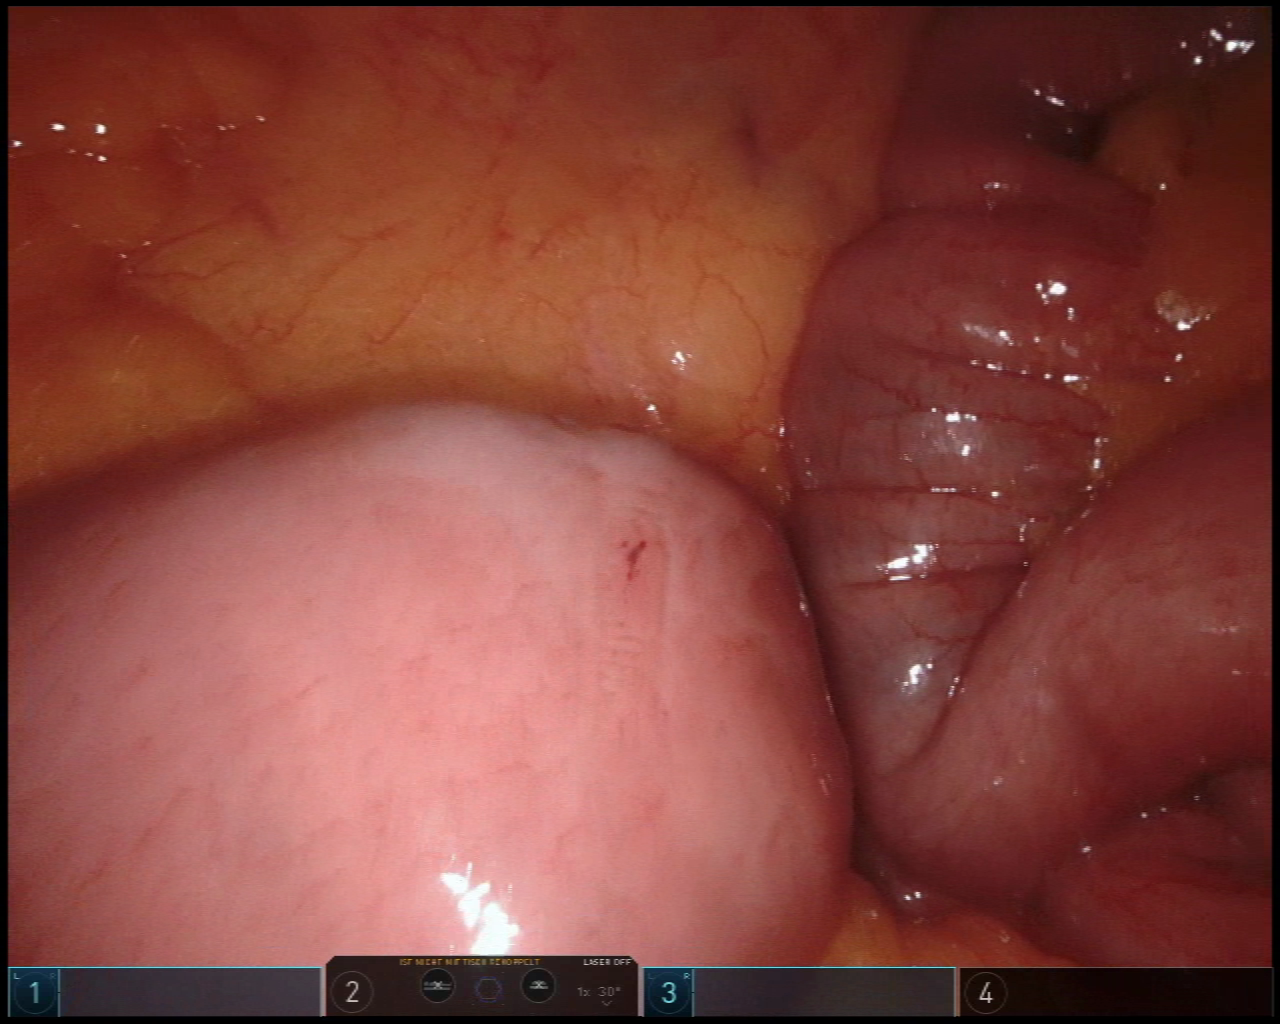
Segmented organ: small_intestine
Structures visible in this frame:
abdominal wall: no
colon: no
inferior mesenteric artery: no
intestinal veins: no
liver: no
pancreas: no
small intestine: yes
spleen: no
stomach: no
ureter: no
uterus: no
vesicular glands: no